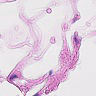
Metastatic tissue present: no